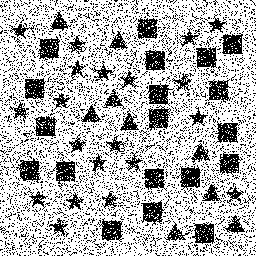
Squares: 19
Triangles: 9
Stars: 20
Total shapes: 48